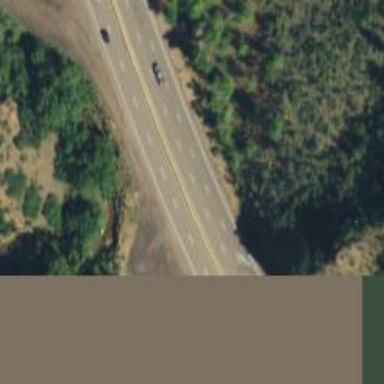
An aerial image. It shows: Trunk highway.